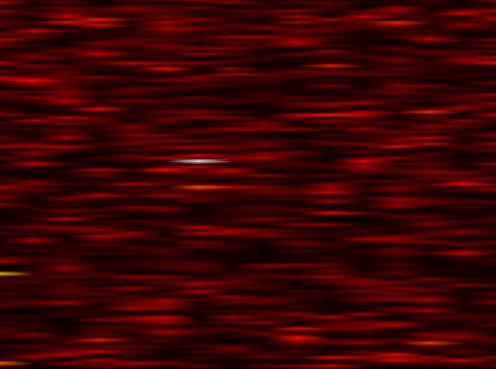
Label: UFMC